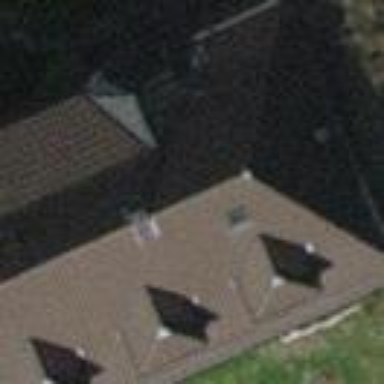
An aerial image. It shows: Semidetached house with hipped roof.